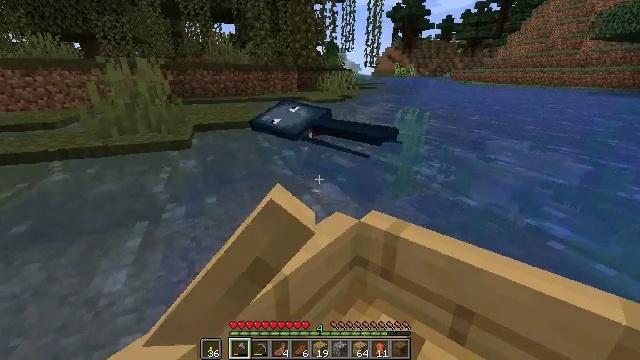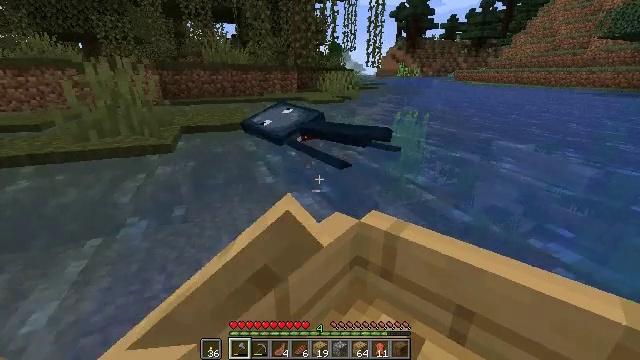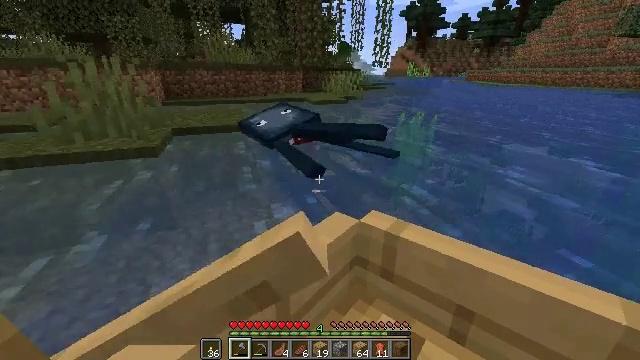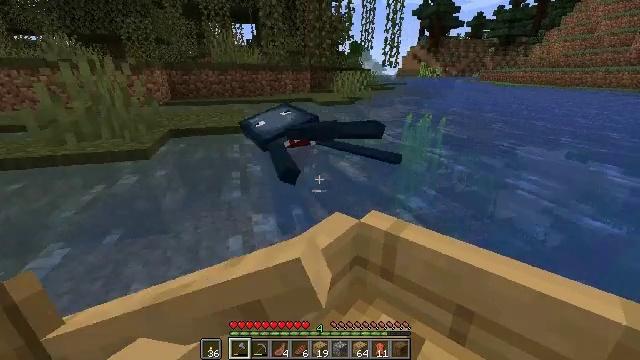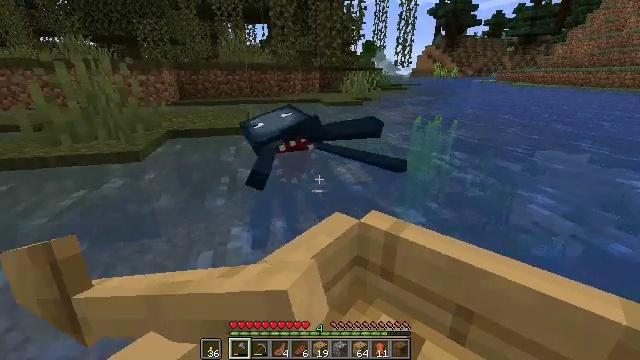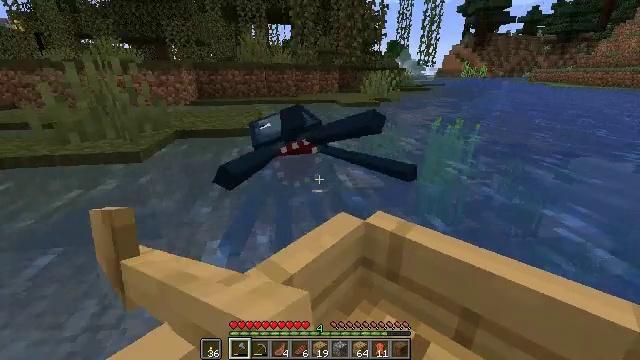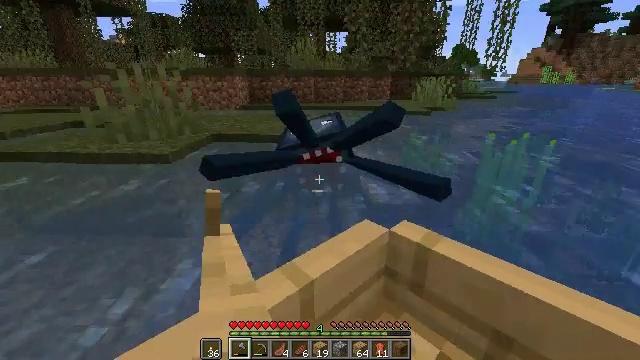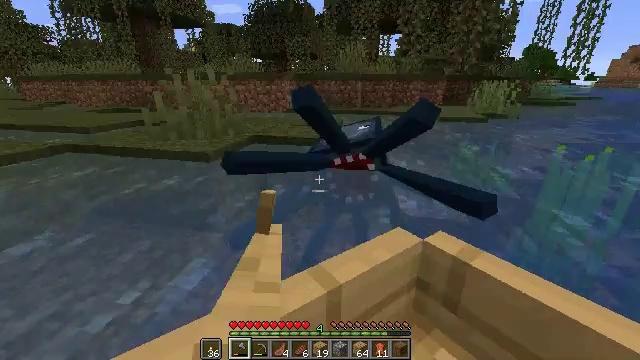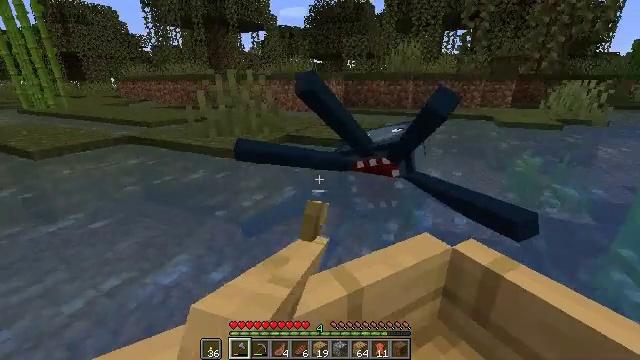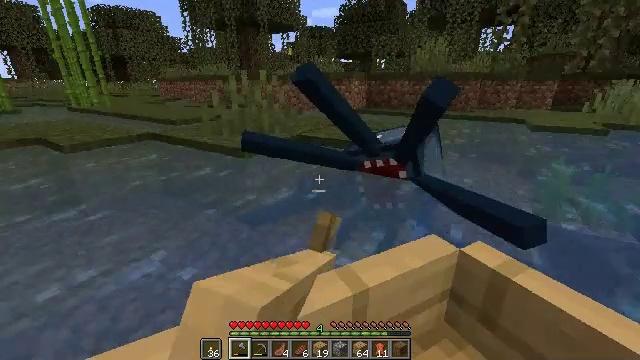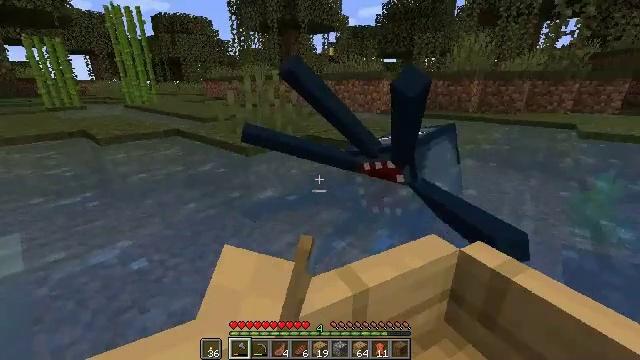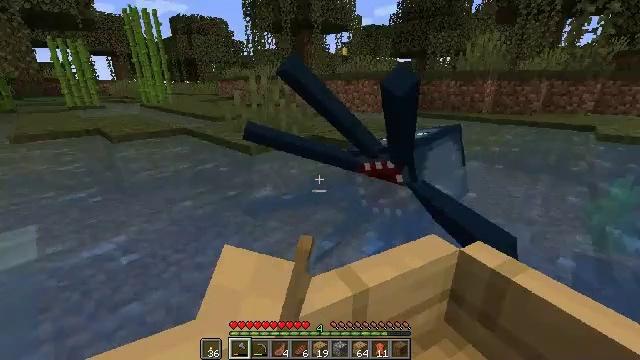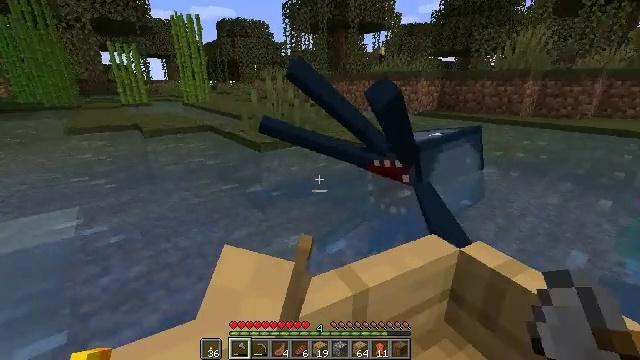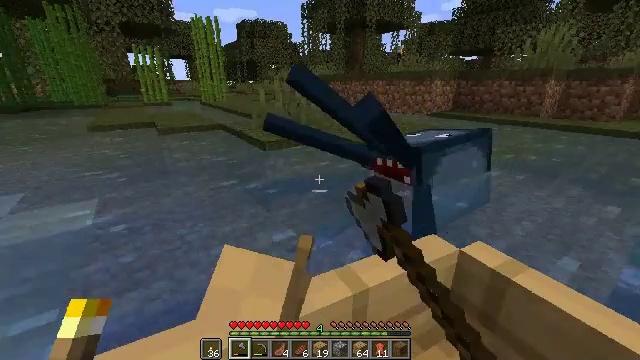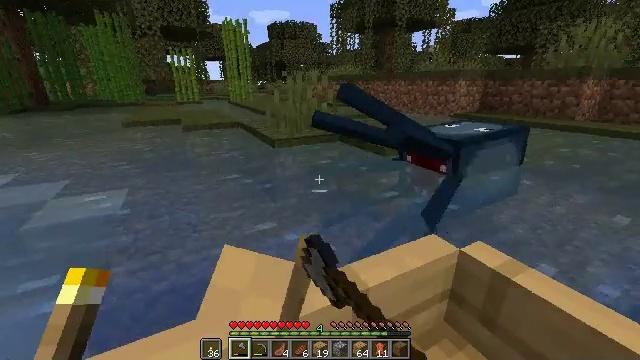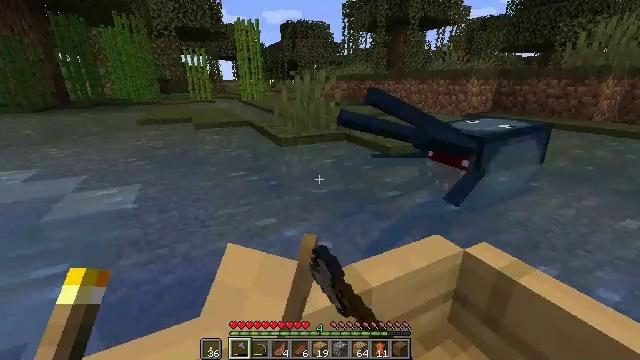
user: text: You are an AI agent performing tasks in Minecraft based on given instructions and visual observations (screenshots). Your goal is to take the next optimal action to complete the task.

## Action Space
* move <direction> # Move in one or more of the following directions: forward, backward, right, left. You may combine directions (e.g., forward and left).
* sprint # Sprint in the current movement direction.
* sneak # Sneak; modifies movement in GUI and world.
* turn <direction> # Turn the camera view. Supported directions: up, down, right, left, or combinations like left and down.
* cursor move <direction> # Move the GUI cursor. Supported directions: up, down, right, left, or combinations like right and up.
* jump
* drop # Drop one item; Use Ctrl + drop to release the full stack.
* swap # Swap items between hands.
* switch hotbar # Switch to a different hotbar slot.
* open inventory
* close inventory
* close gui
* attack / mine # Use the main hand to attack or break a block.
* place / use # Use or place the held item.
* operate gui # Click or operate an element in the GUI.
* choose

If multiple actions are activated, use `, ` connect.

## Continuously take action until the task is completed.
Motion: motion action
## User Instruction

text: Hunt aquatic mobs.
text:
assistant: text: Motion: move forward and move left
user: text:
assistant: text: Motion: move forward and move left
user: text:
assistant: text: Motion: move forward and move left
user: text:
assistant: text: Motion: move forward and move left
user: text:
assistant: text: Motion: move forward and move left, turn left
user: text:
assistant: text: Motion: move forward and move left, turn left and up
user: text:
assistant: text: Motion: move forward and move left, turn left
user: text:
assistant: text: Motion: move forward and move left, turn left
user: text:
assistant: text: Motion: move left, turn left
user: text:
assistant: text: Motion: no_op
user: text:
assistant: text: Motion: no_op
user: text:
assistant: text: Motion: attack / mine
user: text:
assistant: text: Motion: attack / mine
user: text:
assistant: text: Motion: attack / mine
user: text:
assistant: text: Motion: no_op
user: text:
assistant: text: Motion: no_op
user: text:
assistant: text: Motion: no_op
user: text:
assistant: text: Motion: turn right
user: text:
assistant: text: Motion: turn right and up
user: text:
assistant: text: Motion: turn right
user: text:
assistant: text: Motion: turn right and up
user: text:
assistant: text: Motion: move forward, turn right and up
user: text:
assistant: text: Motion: move forward, turn right and up
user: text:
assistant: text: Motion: move forward
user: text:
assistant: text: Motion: move forward and move left, turn right
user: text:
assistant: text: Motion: move forward and move left, turn right
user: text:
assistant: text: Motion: move forward and move left, turn right
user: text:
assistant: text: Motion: move forward and move left, turn right
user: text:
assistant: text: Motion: move forward and move left, turn right
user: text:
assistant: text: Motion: move forward and move left, turn right